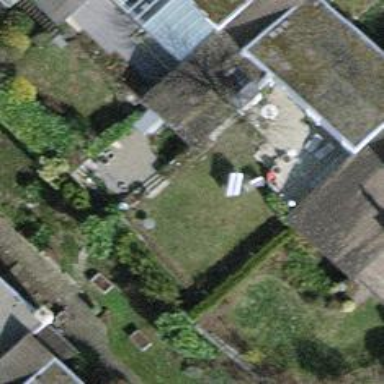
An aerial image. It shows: Simple and straightforward house.